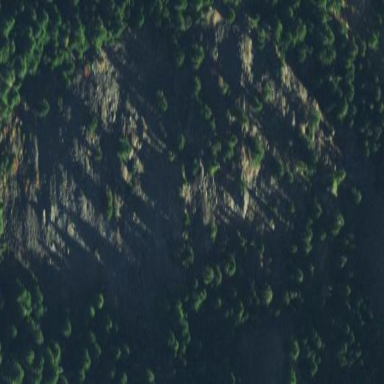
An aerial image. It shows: Natural scree.